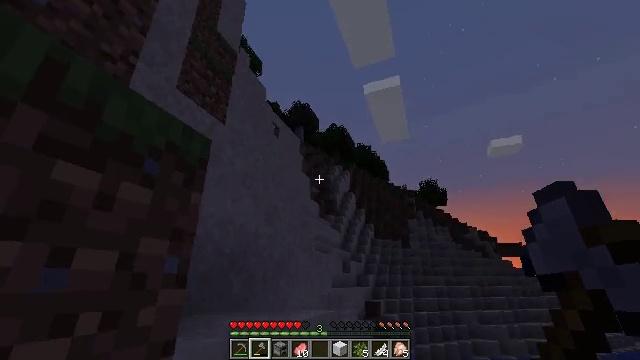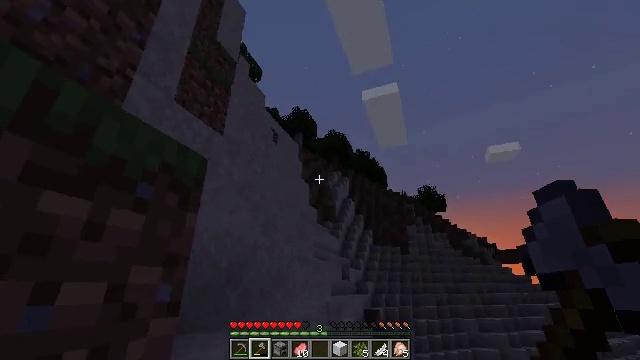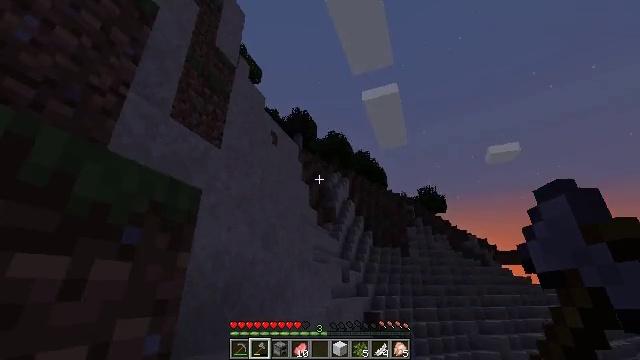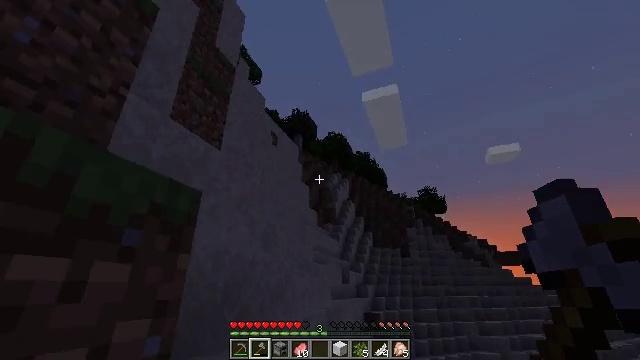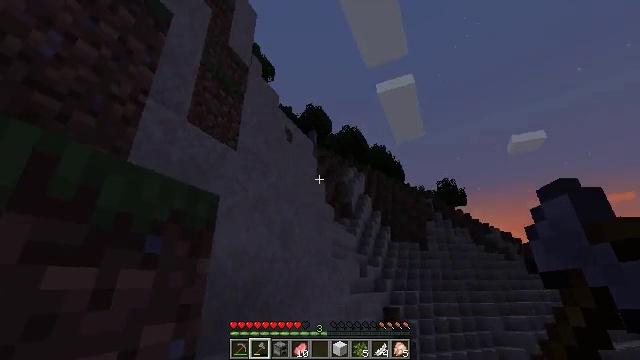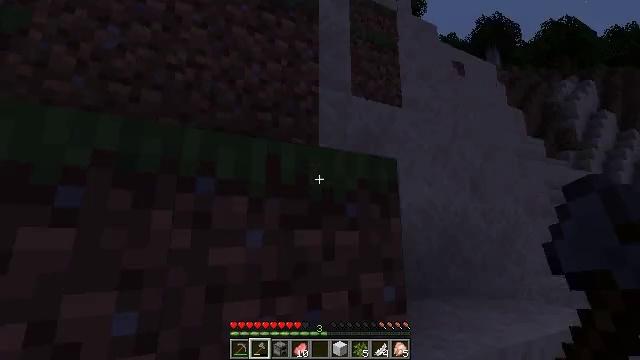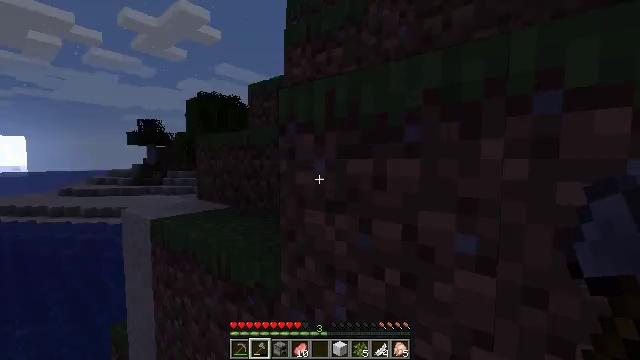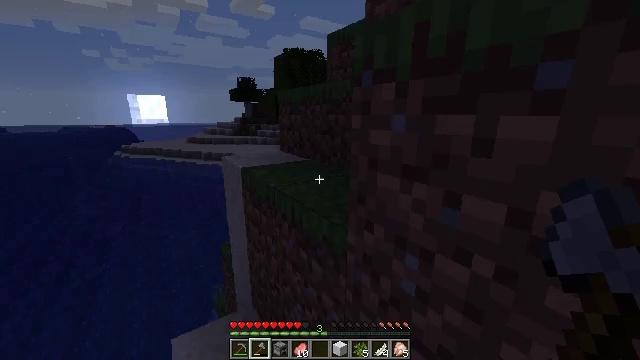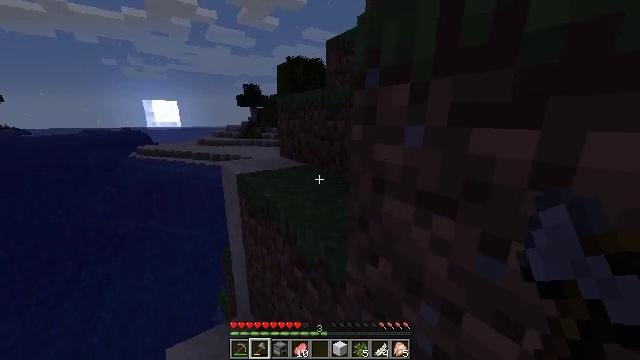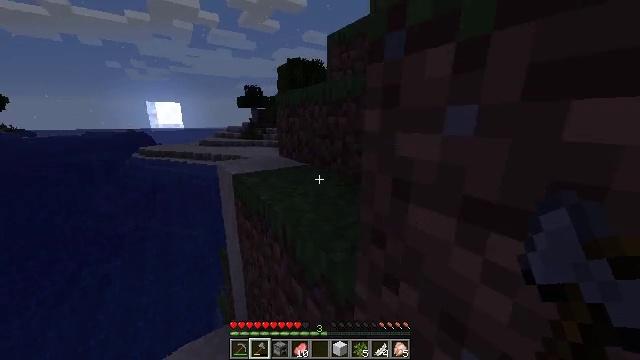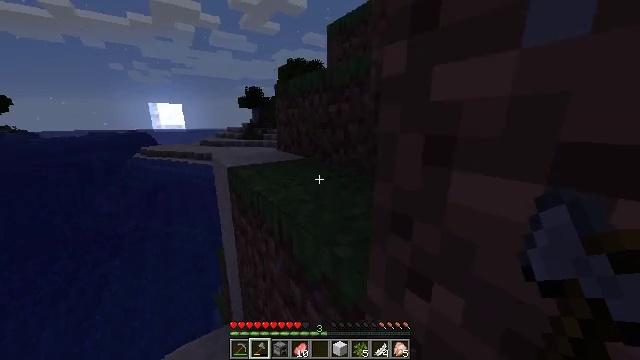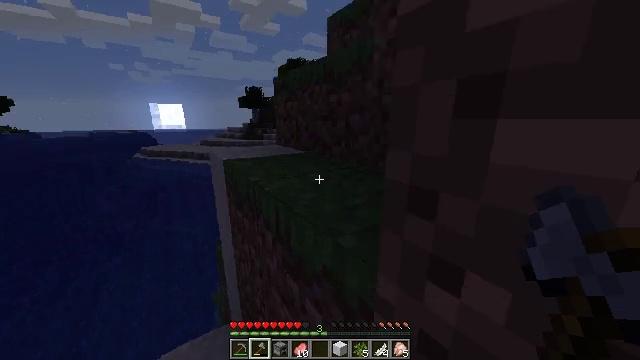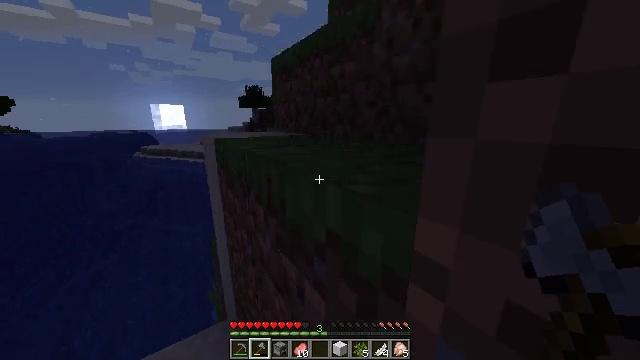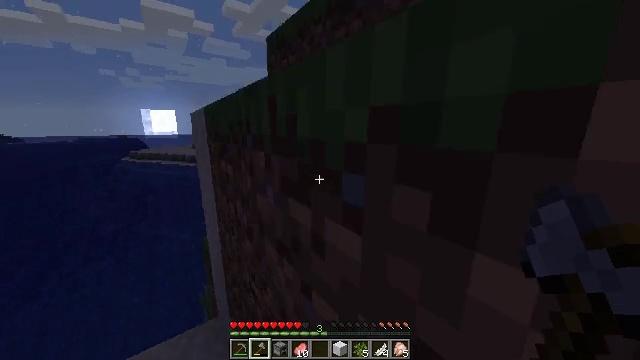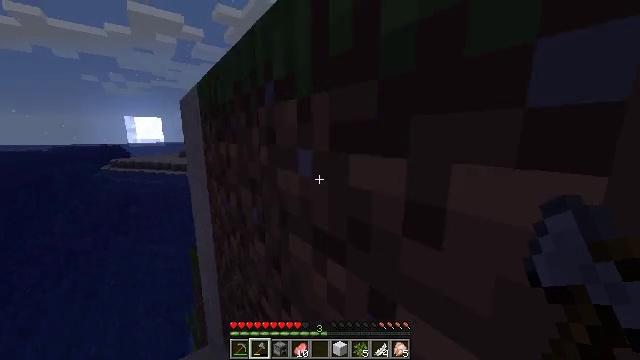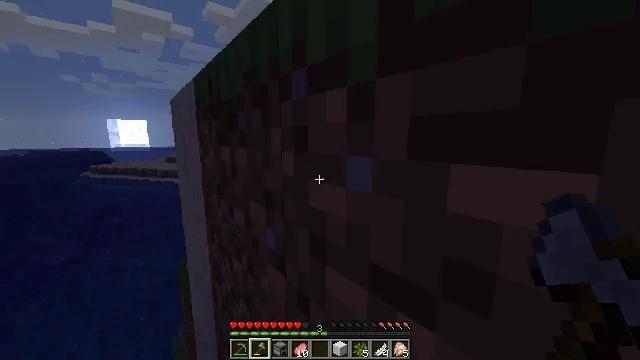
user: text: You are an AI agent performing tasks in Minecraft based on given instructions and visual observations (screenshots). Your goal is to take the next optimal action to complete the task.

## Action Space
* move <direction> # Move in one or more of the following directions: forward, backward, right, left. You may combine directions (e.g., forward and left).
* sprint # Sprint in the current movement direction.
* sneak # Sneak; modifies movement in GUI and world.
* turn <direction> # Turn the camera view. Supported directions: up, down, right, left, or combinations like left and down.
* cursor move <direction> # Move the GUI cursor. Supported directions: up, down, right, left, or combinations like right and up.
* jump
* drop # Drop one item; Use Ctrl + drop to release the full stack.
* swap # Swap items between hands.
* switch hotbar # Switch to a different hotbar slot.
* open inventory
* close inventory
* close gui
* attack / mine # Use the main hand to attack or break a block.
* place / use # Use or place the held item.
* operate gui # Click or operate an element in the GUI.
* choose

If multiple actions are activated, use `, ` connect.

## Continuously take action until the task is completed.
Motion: motion action
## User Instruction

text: Use fuel in the furnace to cook salmon.
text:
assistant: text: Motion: turn up
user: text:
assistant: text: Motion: no_op
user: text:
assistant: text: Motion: no_op
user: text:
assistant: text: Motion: turn left and down
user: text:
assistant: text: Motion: turn left and down
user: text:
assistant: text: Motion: move forward, sprint, turn left and down
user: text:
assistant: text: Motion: move forward, sprint, turn left and down
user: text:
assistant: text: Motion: move forward, sprint
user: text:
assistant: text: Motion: move forward, sprint
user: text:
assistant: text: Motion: move forward, sprint
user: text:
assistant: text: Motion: move forward, sprint
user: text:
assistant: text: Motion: move forward, sprint
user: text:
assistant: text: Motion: move forward, sprint, turn right and up
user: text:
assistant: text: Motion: move forward, sprint, turn right and up
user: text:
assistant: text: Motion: move forward, sprint, turn up
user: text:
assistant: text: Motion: move forward, sprint, turn left and down
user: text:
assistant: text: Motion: move forward, sprint, turn left and down
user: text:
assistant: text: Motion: move forward and move left, sprint
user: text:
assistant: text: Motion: move forward and move left, sprint
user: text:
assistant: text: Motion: move forward and move left, sprint
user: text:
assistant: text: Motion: move forward and move left, sprint
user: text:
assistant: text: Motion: move forward and move left, sprint
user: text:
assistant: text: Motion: move forward, sprint
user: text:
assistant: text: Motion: move forward, sprint
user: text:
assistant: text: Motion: move forward, sprint
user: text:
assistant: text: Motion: move forward, sprint
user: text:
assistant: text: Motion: move forward, sprint, turn right, jump
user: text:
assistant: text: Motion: move forward, sprint, turn right, jump
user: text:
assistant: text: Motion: move forward, sprint, turn right, jump
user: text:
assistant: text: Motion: move forward, sprint, jump